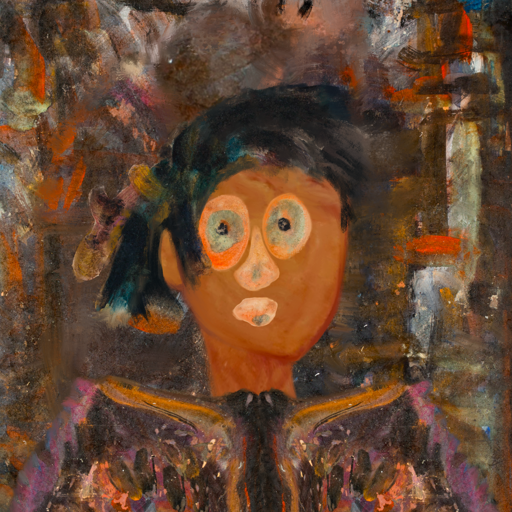
Background: GypsyQueen, Head And Neck Front: Pious_Lady, Face Front: Childish, Bust: Gypsy_Queen, Hair Front: Pipe, Head Accessory: Blank, Second Necklace: Blank, Necklace: Blank, Baby: Blank